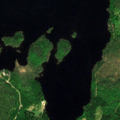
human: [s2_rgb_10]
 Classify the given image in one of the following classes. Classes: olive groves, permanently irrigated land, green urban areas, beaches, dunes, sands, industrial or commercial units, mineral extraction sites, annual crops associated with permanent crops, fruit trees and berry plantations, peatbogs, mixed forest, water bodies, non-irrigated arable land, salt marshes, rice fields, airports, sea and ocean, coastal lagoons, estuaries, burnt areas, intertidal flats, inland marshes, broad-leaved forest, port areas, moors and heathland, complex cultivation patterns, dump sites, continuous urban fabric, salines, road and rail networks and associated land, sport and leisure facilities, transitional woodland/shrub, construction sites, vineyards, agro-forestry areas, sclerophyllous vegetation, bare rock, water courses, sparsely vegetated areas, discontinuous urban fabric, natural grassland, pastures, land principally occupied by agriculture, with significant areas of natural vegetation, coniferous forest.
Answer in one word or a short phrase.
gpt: coniferous forest, mixed forest, water bodies